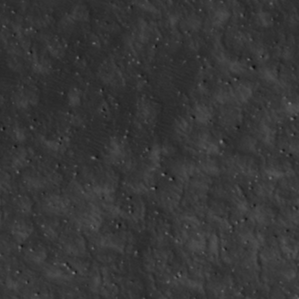
Label: non_frost